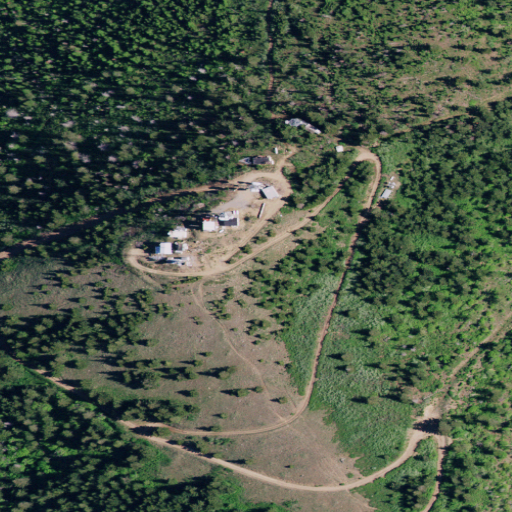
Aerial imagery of mountain in Idaho named Mica Peak containing evergreen forest, shrub, deciduous forest, low intensity development, open development, and high intensity development